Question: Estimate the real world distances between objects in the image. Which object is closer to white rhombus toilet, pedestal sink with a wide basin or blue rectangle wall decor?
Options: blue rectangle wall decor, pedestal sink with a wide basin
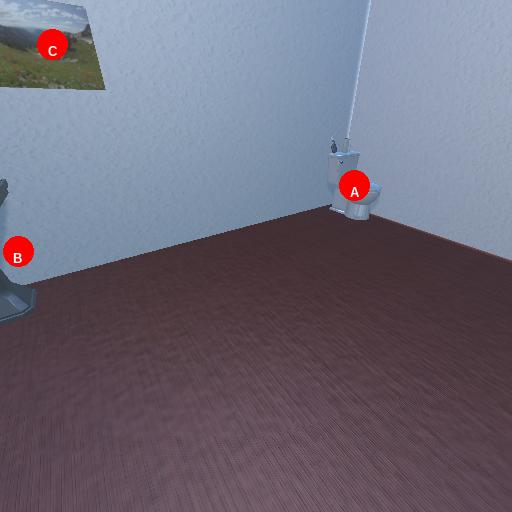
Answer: blue rectangle wall decor